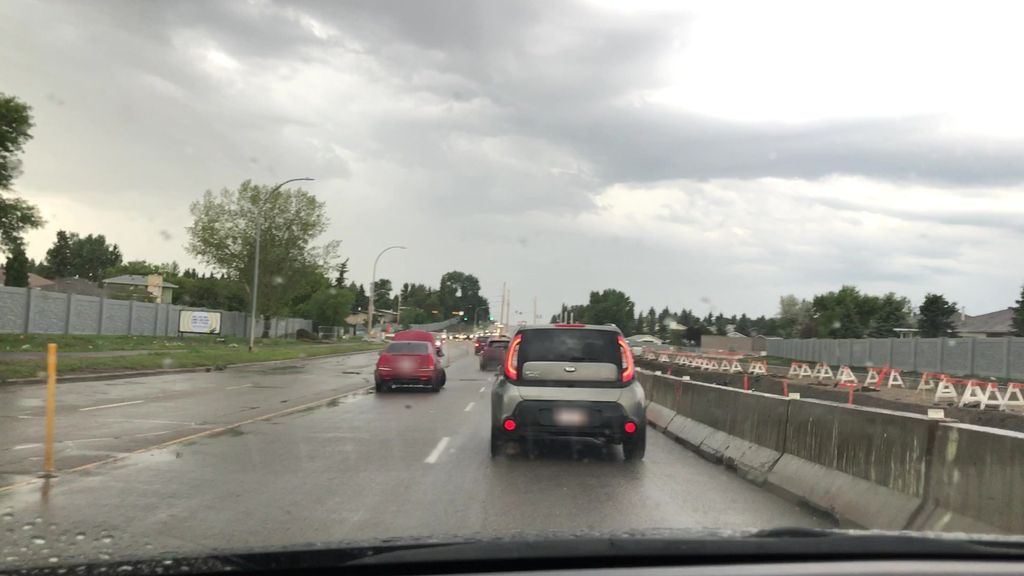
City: edmonton